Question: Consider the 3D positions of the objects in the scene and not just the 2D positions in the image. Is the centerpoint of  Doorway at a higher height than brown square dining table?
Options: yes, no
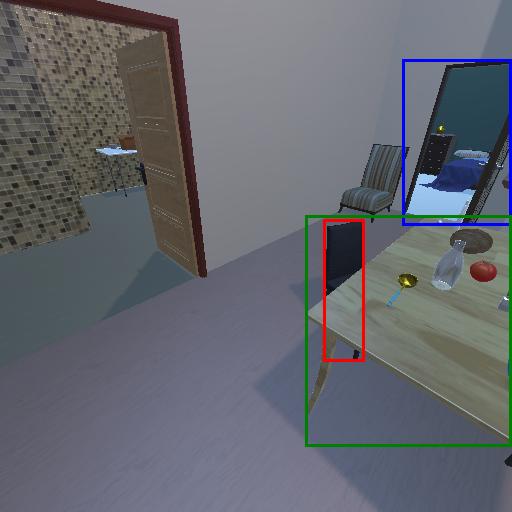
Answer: yes